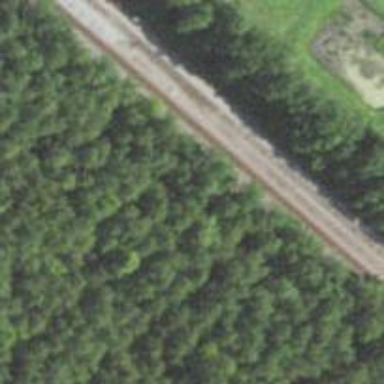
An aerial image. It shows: Railway siding for service.